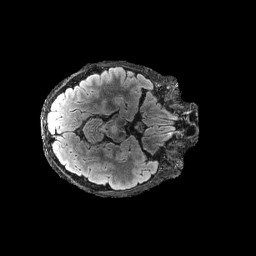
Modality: FLAIR
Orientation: axial
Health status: ill
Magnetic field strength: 3 T